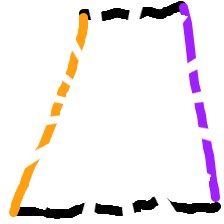
Shape: trapezoid